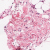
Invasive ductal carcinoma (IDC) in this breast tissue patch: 0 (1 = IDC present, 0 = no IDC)